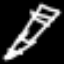
Label: pencil